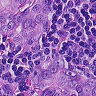
Metastatic tissue present: yes